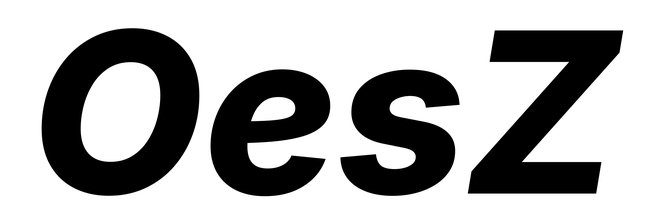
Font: Inter-Italic_ExtraBold_Italic